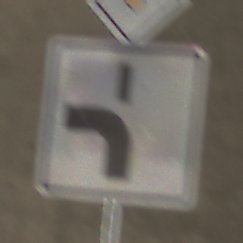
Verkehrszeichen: VerlaufVorfahrtsstrasse5
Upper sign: Vorfahrtsstrasse
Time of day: Midday
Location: Roofed (Tunnel)
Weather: NotSpecified
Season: NotSpecified
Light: Natural